Field crop: maize
Growth stage: 2
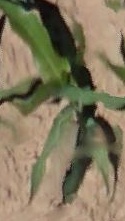
Species: maize